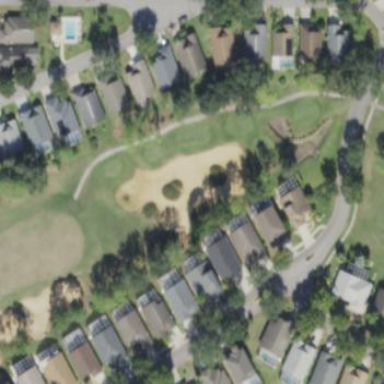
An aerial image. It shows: Golf bunker filled with sandy terrain.